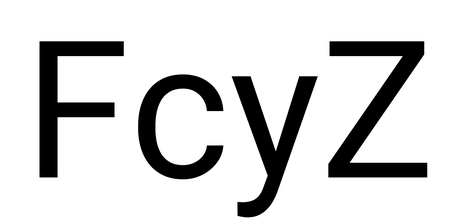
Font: Roboto_Regular